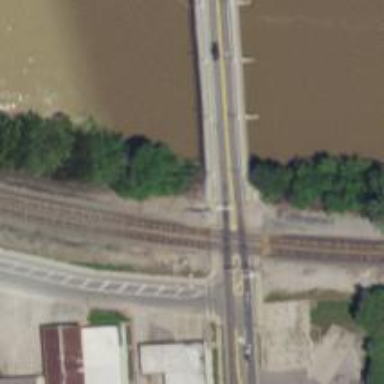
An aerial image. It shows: Railway crossing.